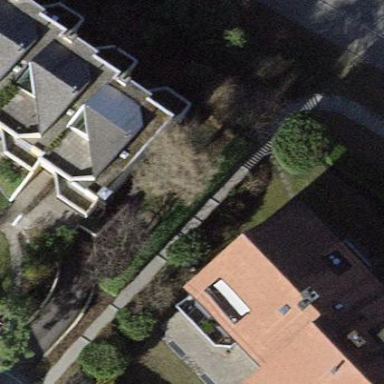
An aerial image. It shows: Terrace building.